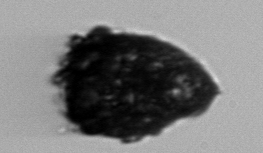
Label: Stenosemella_pacifica